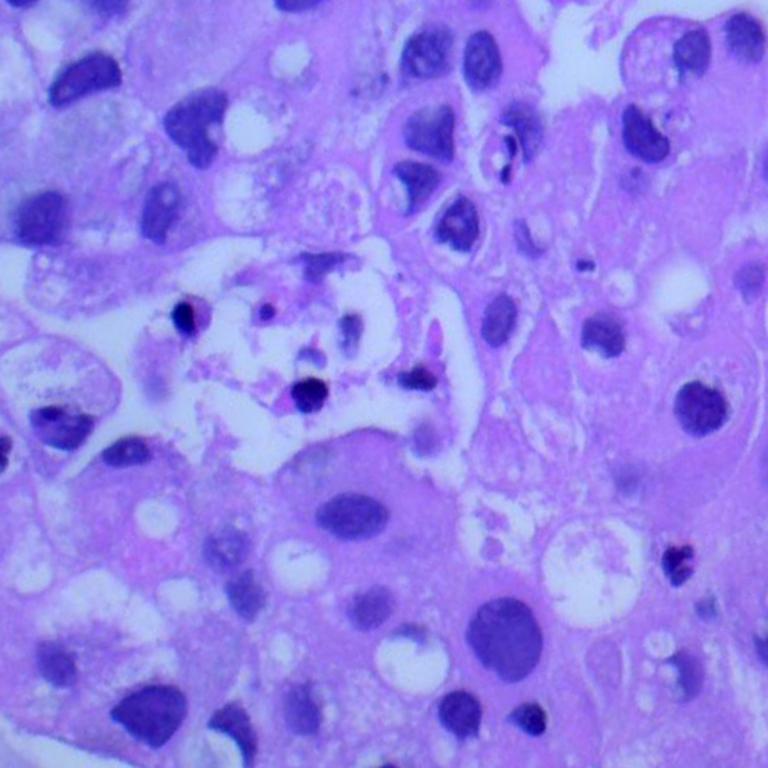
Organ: lung
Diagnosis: adenocarcinomas